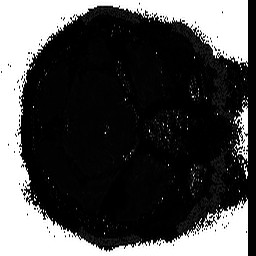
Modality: T2starmap
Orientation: axial
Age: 27
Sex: female
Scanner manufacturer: siemens
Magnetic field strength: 3 T
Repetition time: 0.043 s
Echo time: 0.00184 s